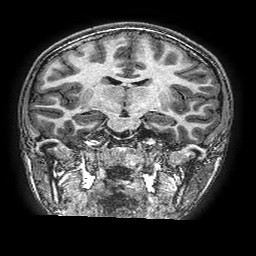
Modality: T1w
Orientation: sagittal
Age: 15
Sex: male
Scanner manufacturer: ge
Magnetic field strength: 3 T
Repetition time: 0.00766 s
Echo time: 0.003476 s